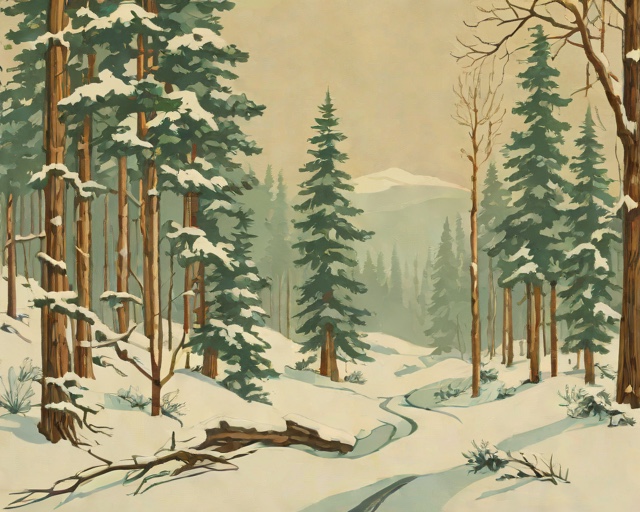
Category: Holiday